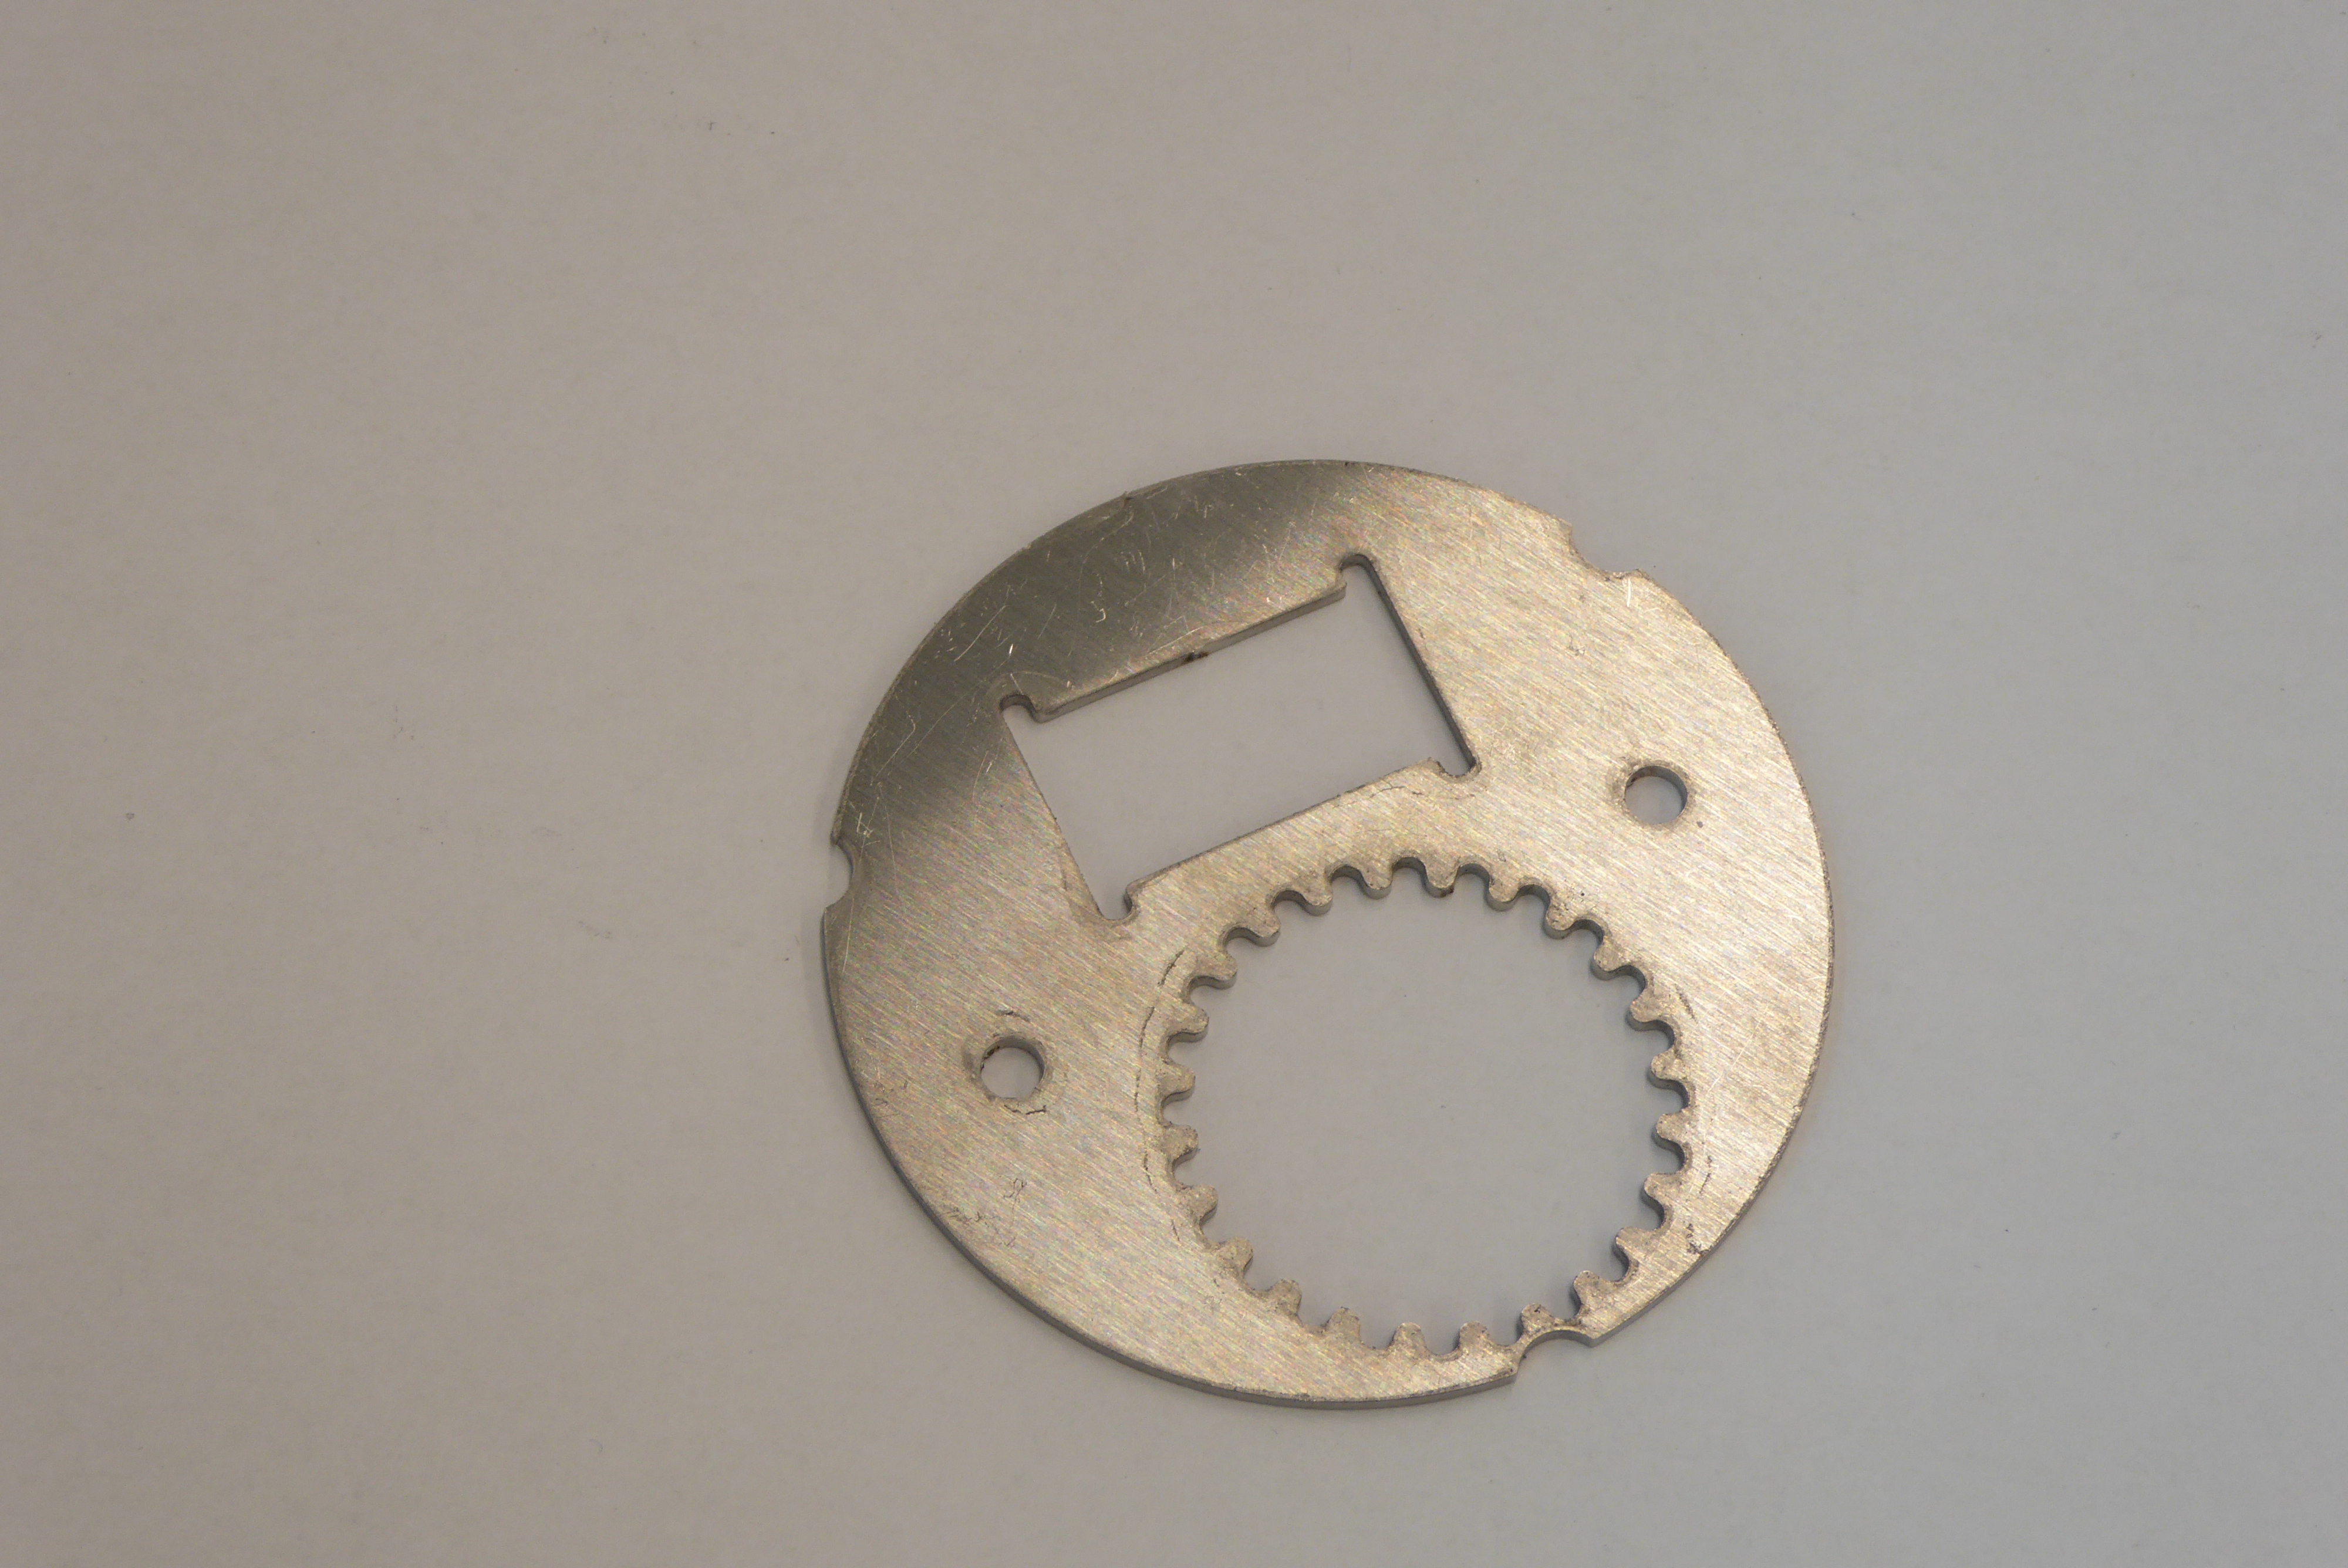
Label: Bottle Opener - Inlay